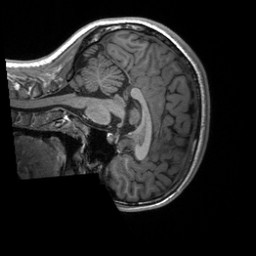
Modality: T1w
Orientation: sagittal
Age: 18
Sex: female
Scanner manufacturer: siemens
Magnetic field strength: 3 T
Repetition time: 2.3 s
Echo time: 0.00227 s